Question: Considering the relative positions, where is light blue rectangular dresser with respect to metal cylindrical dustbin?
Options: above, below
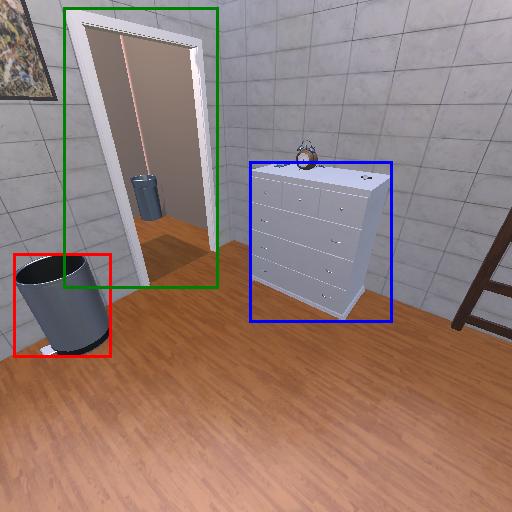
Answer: above